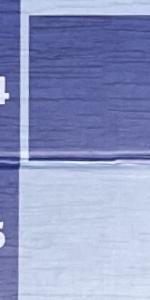
Label: Empty